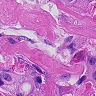
Metastatic tissue present: yes